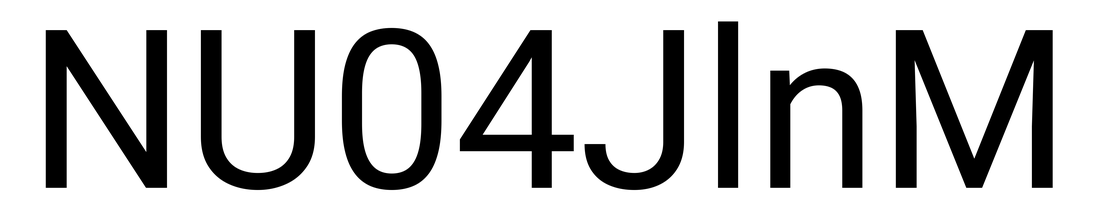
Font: Roboto_Regular